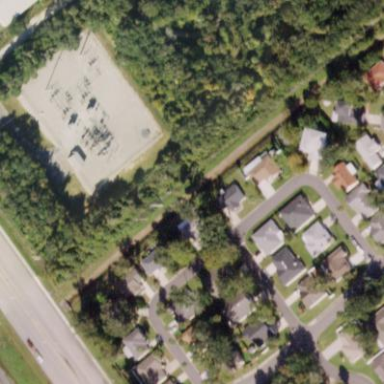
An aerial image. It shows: Outdoor distribution level power substation.